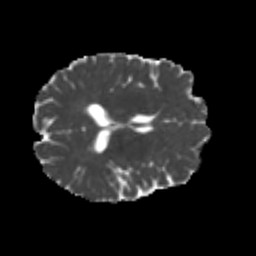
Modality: MD
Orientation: axial
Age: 22
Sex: male
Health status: healthy
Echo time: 0.074 s